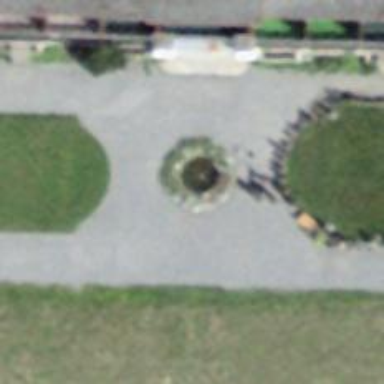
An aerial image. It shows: Fountain.